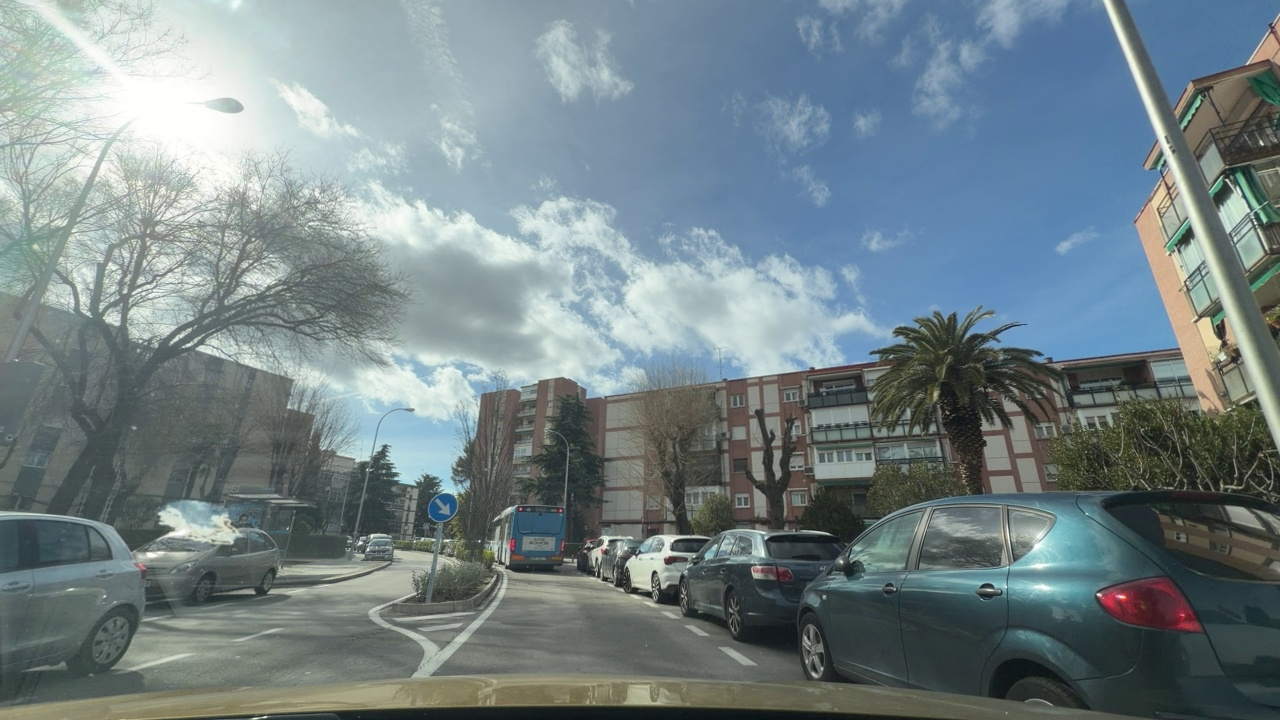
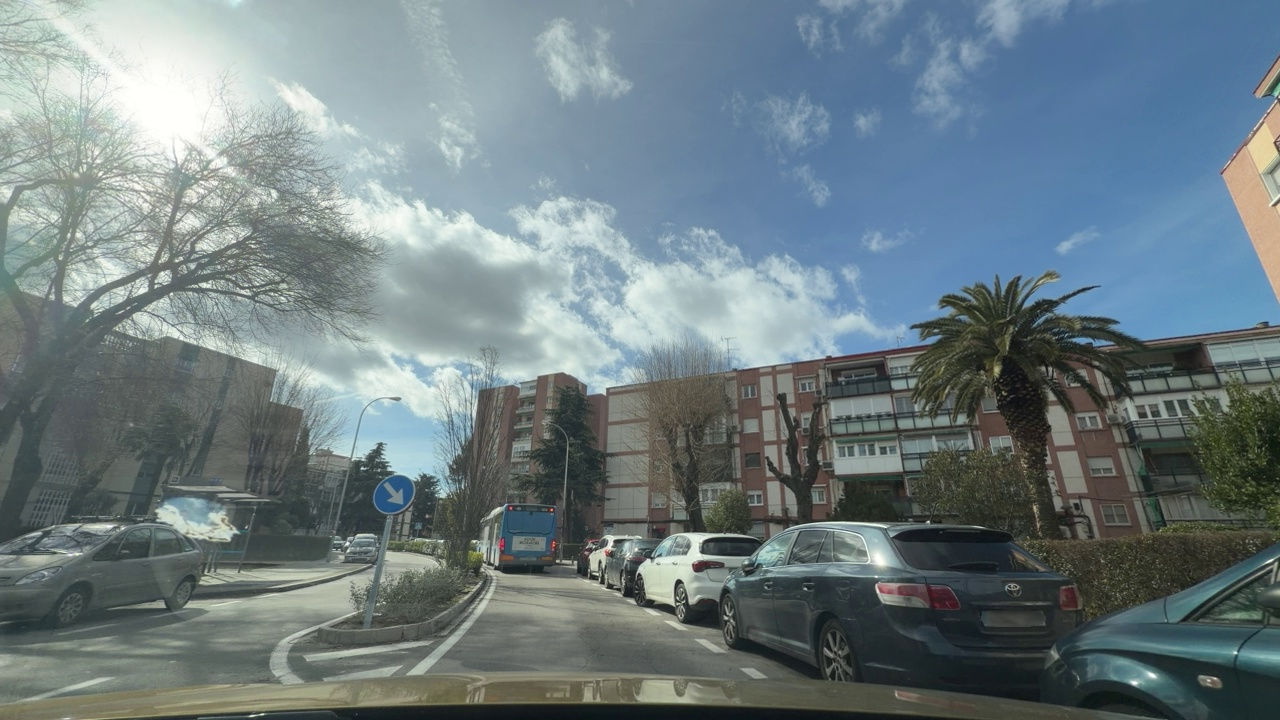
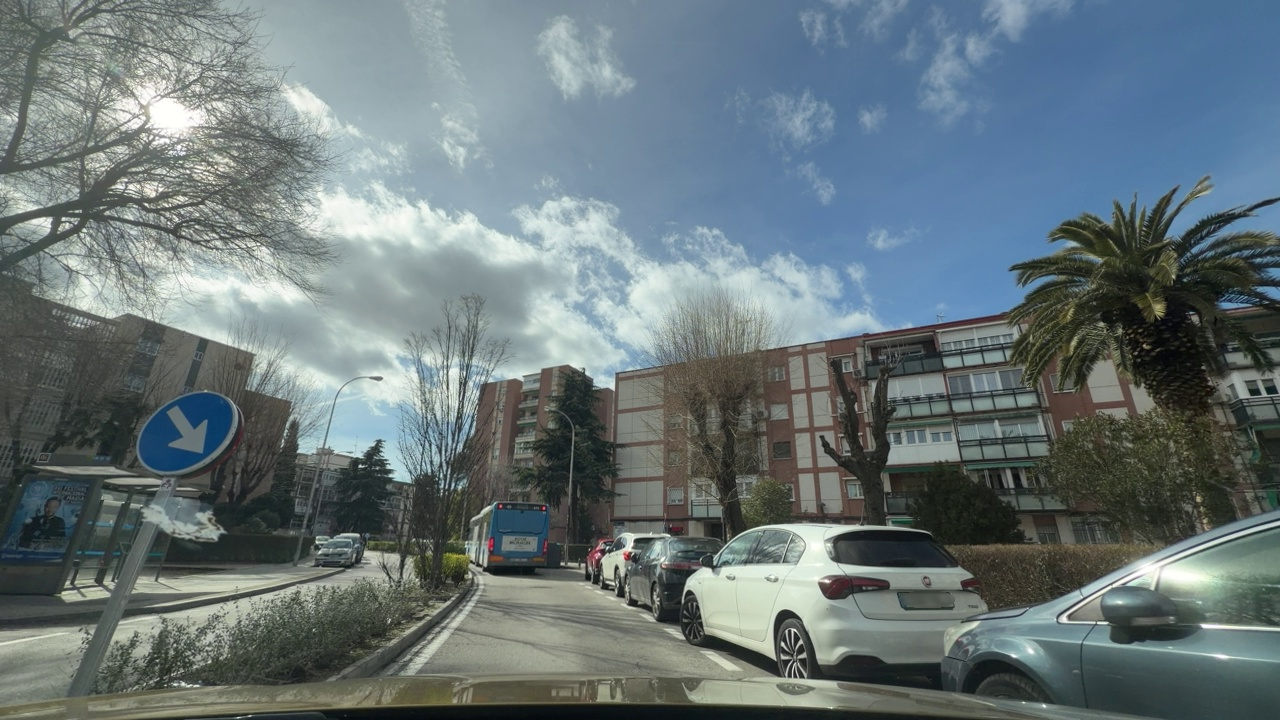
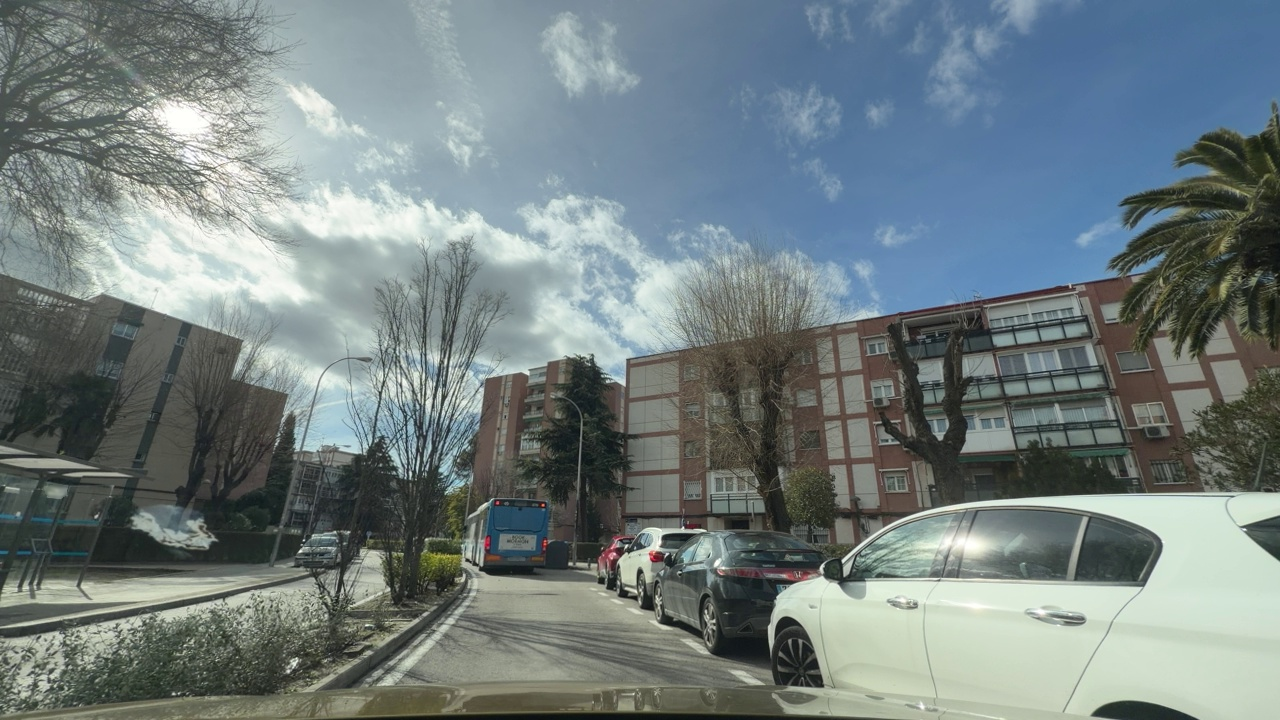
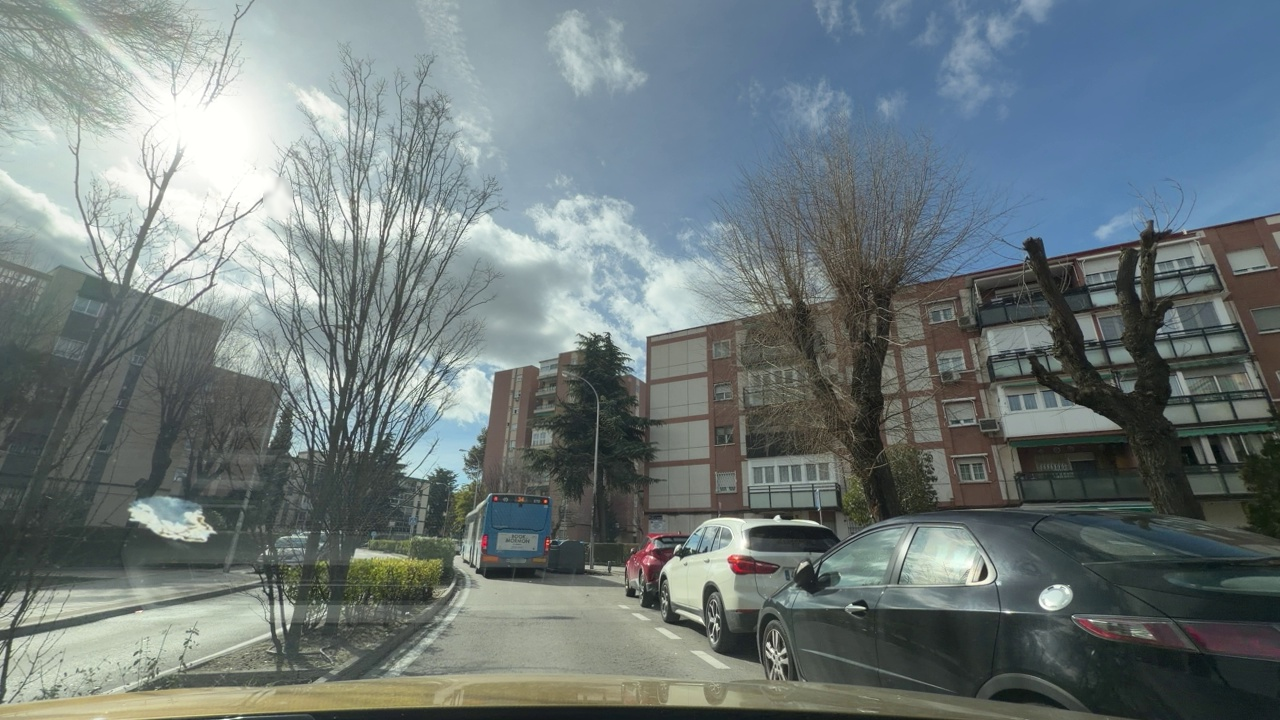
Situation: Lateral parked car
Question: Are vehicles present on the right side of the ego lane?
Answer: Yes
Reasoning: The presence of vehicles not moving indicates the high probability these are parked vehicles. The fact that the vehicles are unocupied and their lights off can confirm it.

Situation: Lateral parked car
Question: Are vehicles parked parallel or perpendicular to the roadway near the ego lane?
Answer: Yes
Reasoning: The vehicles are parked parallel to the ego lane since they are pointing in the direction of the movement

Situation: Lateral parked car
Question: Does the environment indicate an urban road where curbside parking is permitted?
Answer: Yes
Reasoning: The curbs and parked cars clearly indicate the presence of an urban environement. In addition, the

Situation: Lateral parked car
Question: Is the ego vehicle traveling in a middle lane with traffic lanes on both sides?
Answer: No
Reasoning: The vehicle is on the right lane, since the possible adjacent lane on the right is not really a lane because there are parked vehicles.

Situation: Lateral parked car
Question: Are vehicles present on the left side of the ego lane?
Answer: Yes
Reasoning: On the first frame a vehicle driving on the left lane can be seen. In addition, on the first and second frame a parked car is also seen adjacent to the left of the left opposite lane